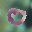
Label: 0